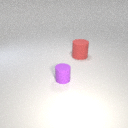
large red rubber cylinder behind small purple rubber cylinder